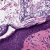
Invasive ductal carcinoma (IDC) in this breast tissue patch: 0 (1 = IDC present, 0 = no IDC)